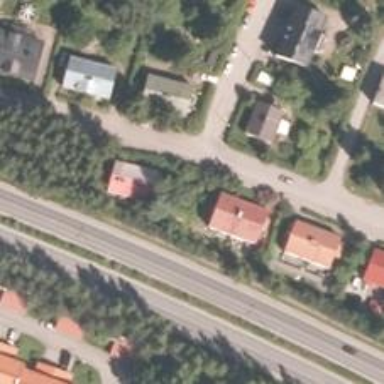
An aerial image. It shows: Asphalt cycleway.